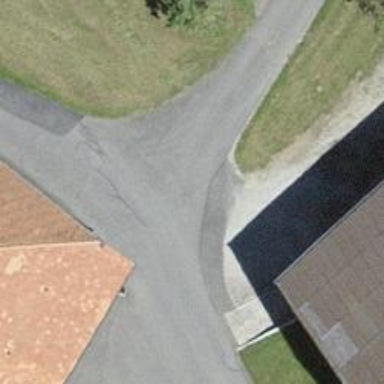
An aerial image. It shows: Residential road with asphalt surface and no sidewalk.